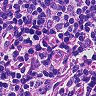
Metastatic tissue present: no